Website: apple
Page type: customer-info-address
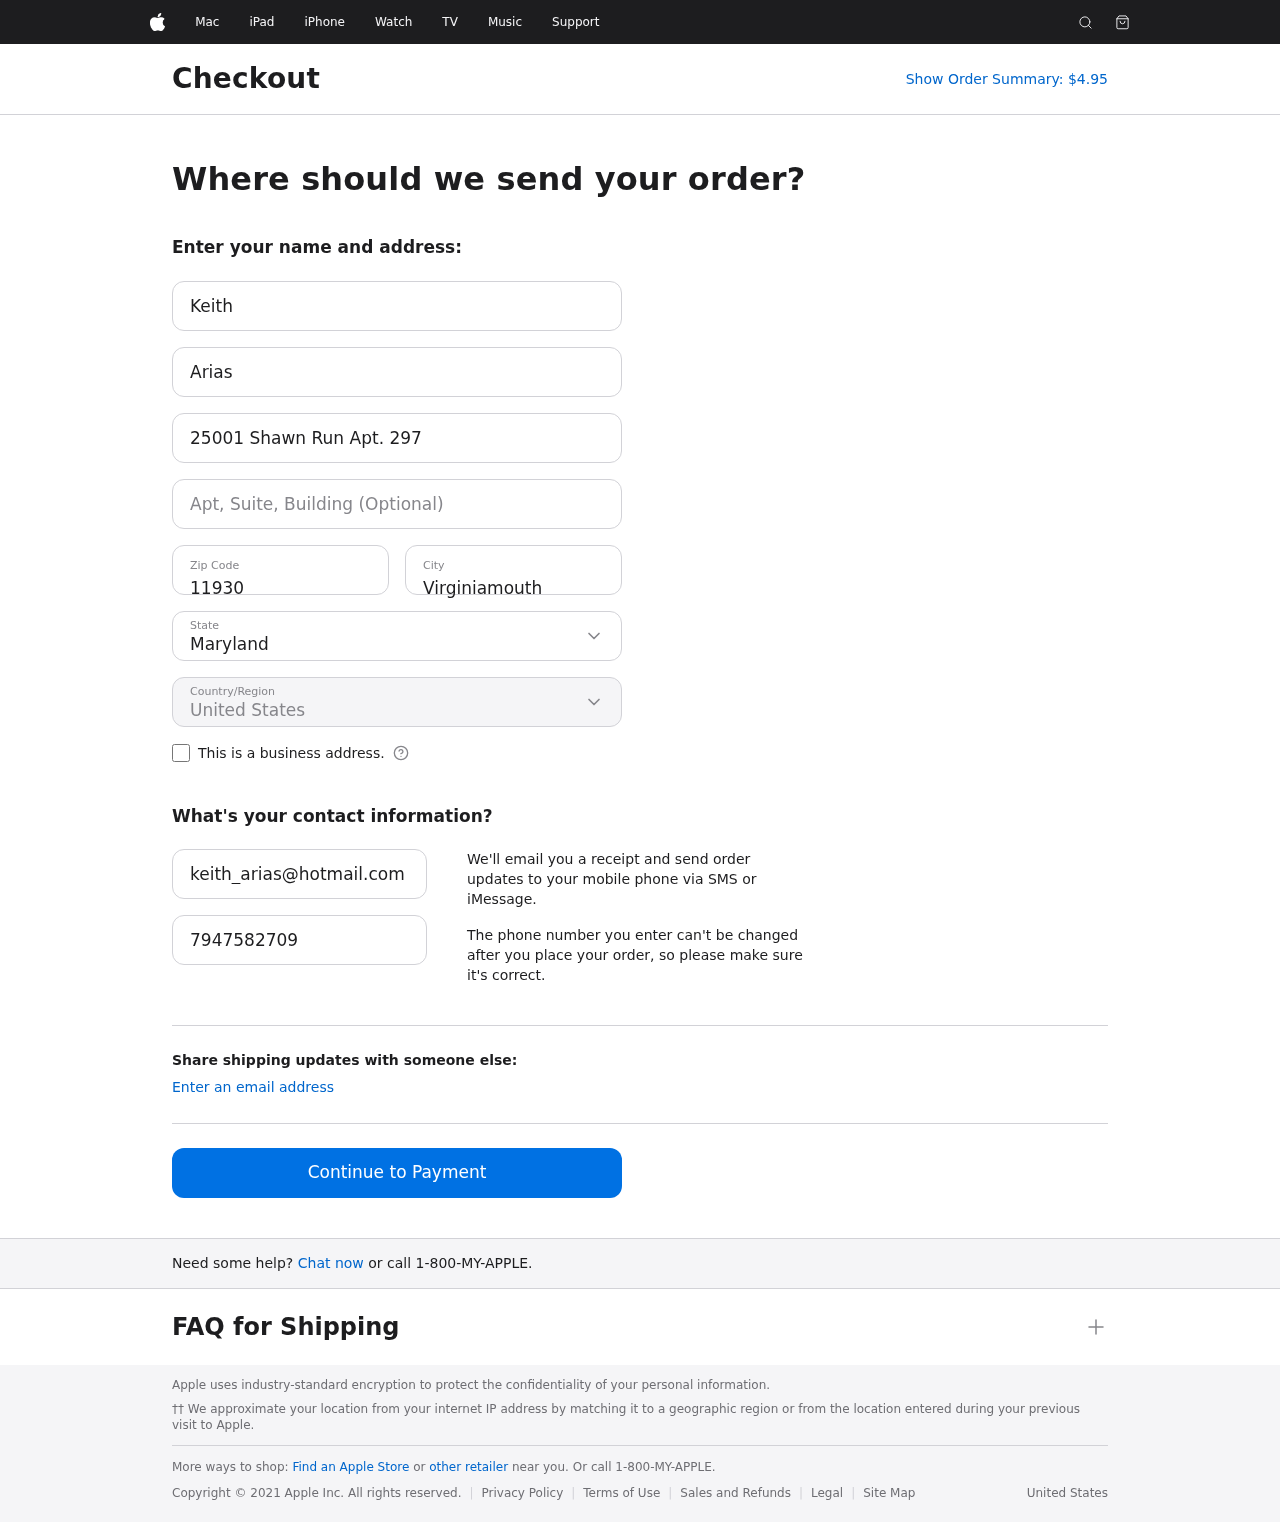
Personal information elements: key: PII_CITY
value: Virginiamouth
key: PII_COUNTRY
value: United States
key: PII_EMAIL
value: keith_arias@hotmail.com
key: PII_FIRSTNAME
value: Keith
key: PII_LASTNAME
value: Arias
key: PII_PHONE
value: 7947582709
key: PII_POSTCODE
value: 11930
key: PII_STATE
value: Maryland
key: PII_STREET
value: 25001 Shawn Run Apt. 297
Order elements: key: ORDER_TOTAL
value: Show Order Summary: $4.95